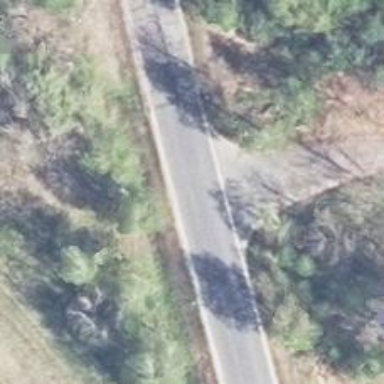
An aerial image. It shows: Tertiary road with asphalt surface.